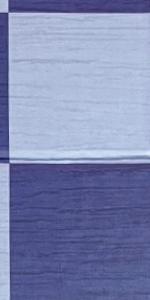
Label: Empty